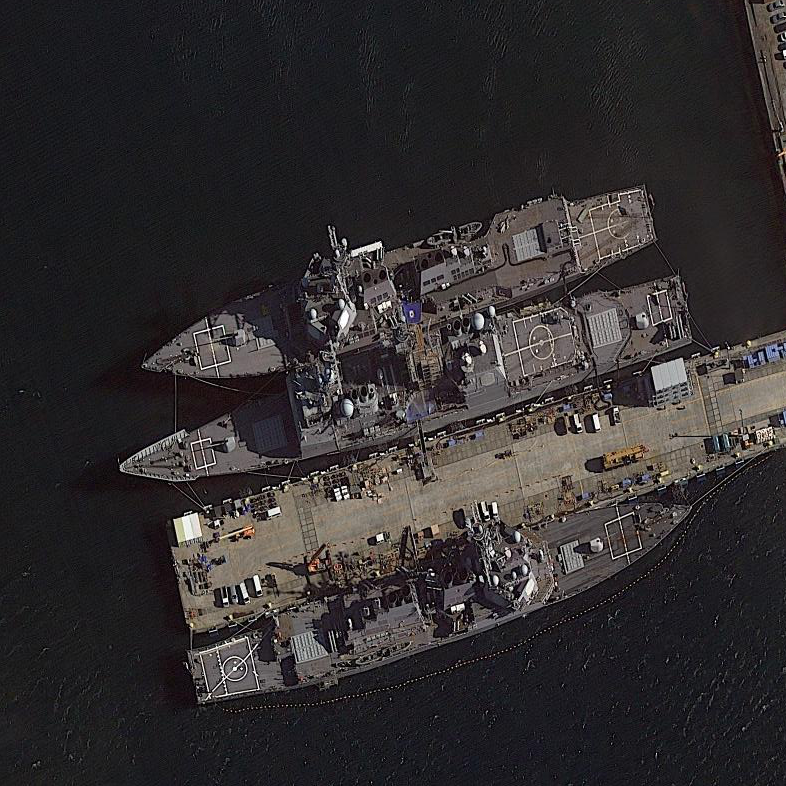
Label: cruiser